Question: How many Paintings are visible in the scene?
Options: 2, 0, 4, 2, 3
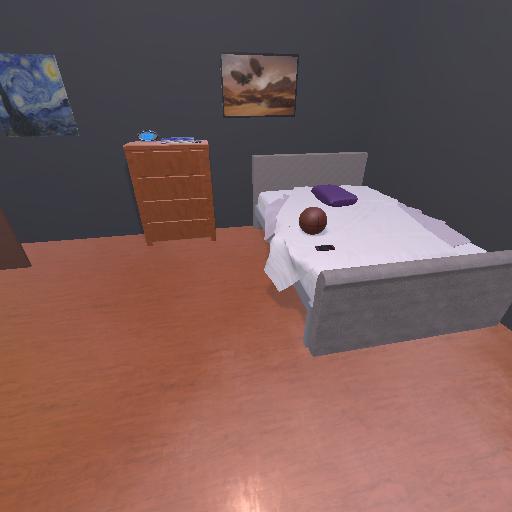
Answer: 2